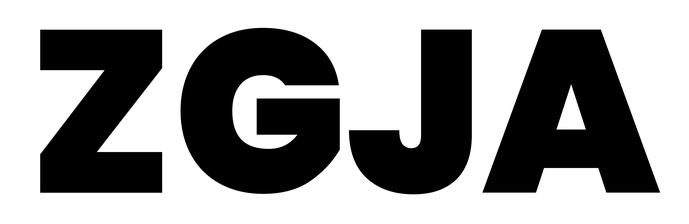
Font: Poppins-Black